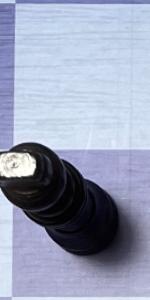
Label: King_Black